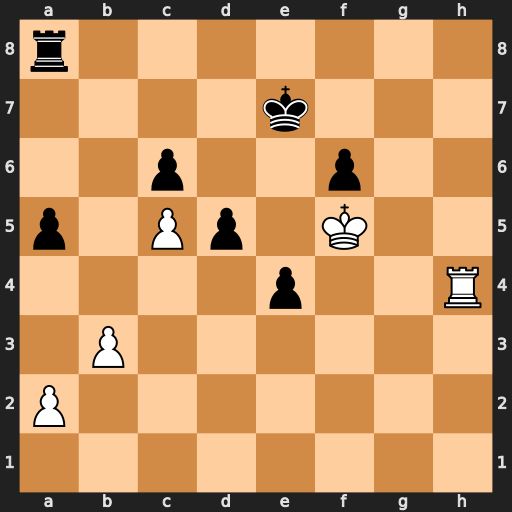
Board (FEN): r7/4k3/2p2p2/p1Pp1K2/4p2R/1P6/P7/8
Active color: w
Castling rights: -
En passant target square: -
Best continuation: Rh7+ Kd8 Rh8+ Kc7 Rxa8